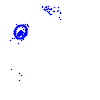
Particle: electron